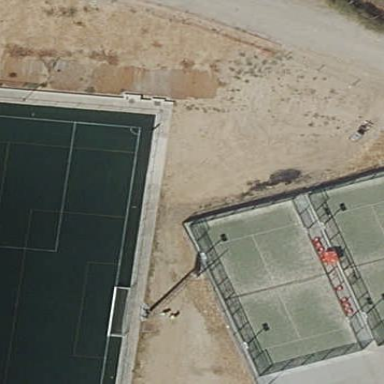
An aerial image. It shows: Artificial turf pitch for leisure activities.